Field crop: tomato
Growth stage: 2
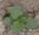
Species: solanum